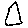
Label: triangle